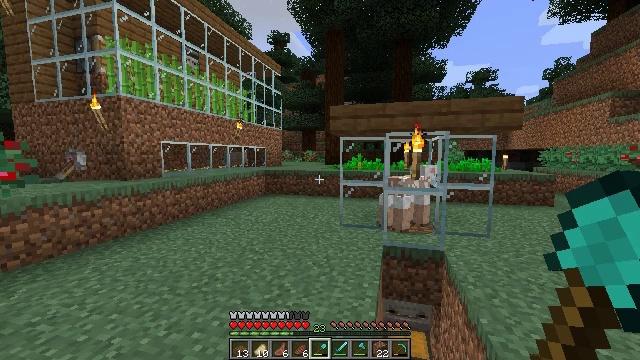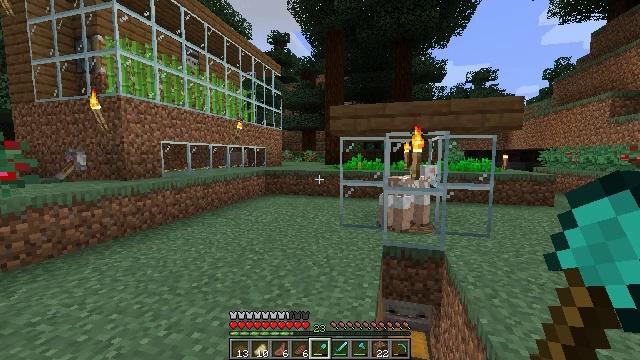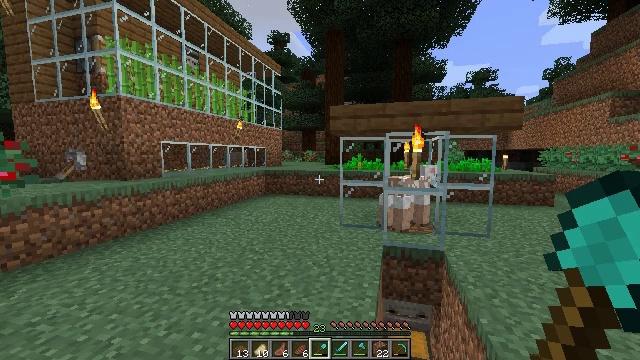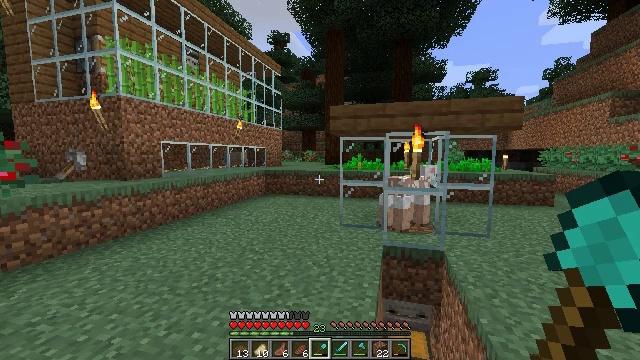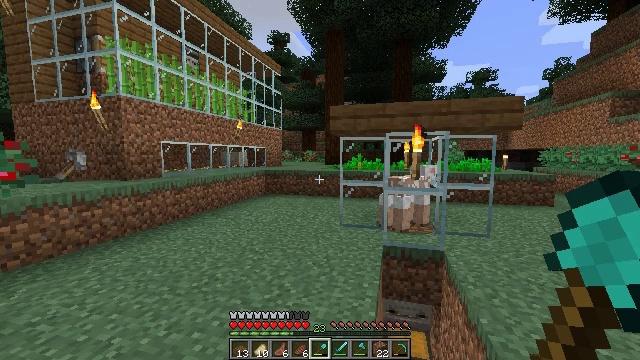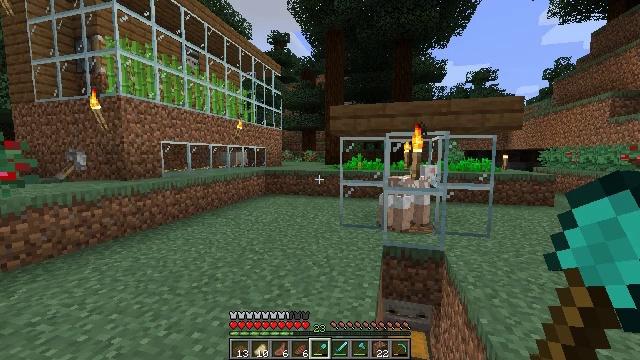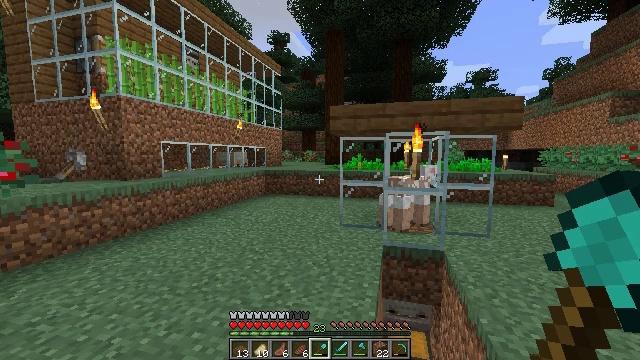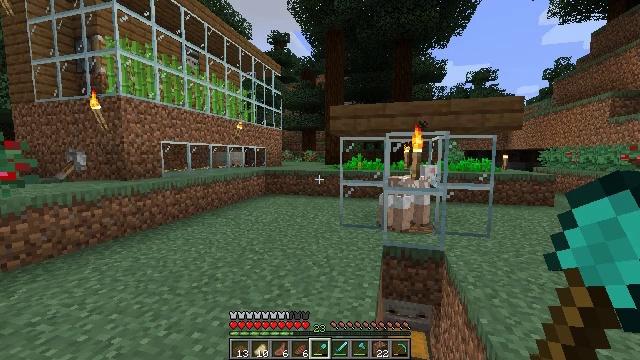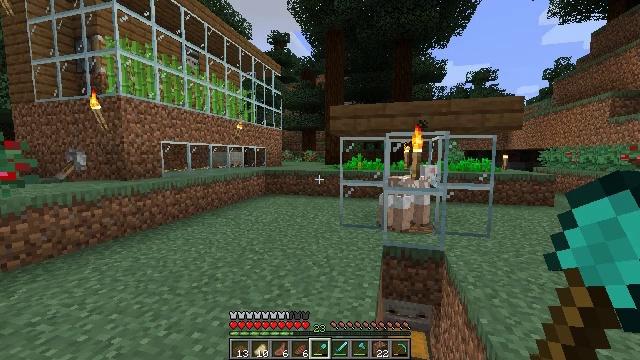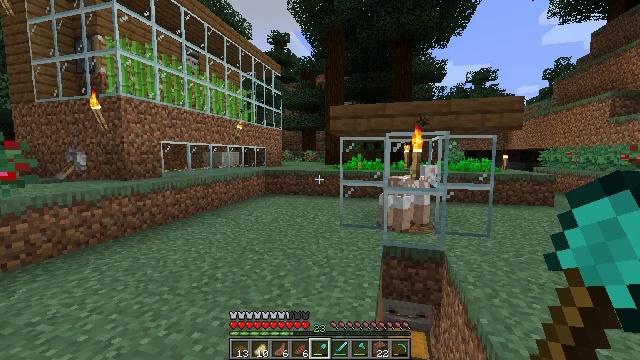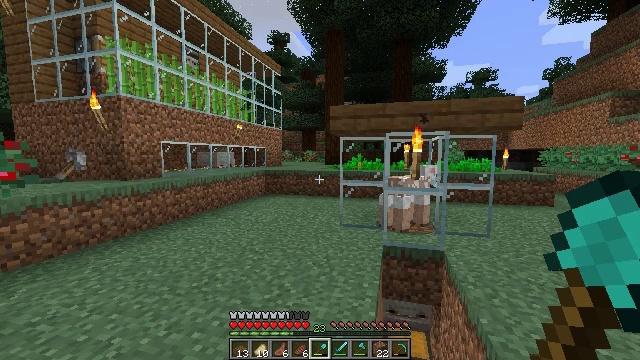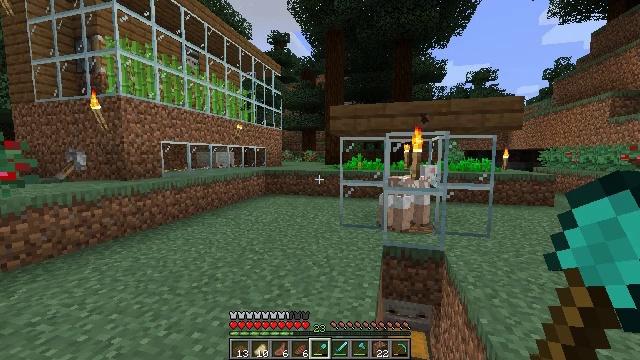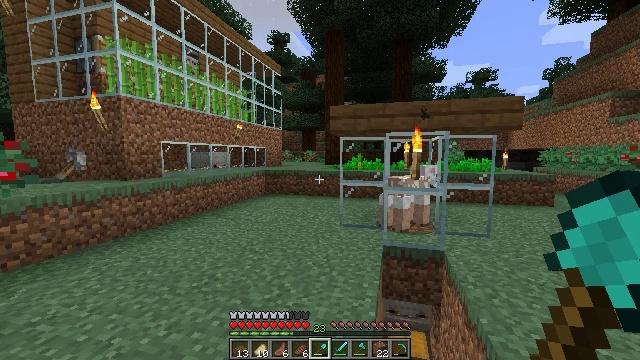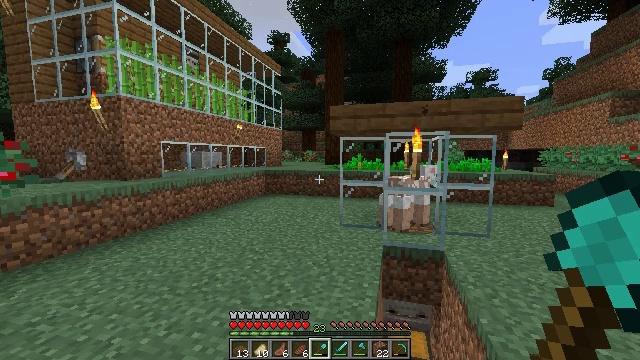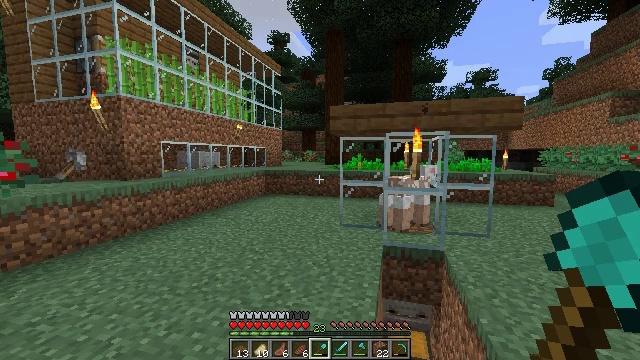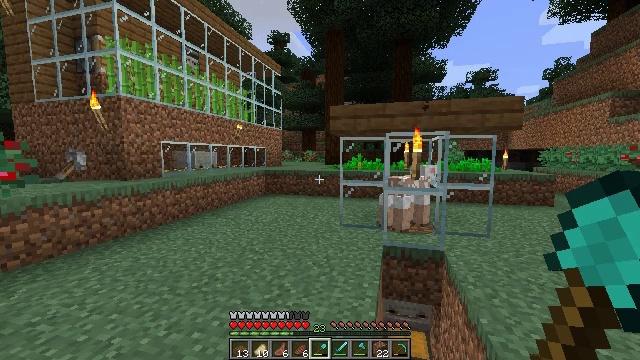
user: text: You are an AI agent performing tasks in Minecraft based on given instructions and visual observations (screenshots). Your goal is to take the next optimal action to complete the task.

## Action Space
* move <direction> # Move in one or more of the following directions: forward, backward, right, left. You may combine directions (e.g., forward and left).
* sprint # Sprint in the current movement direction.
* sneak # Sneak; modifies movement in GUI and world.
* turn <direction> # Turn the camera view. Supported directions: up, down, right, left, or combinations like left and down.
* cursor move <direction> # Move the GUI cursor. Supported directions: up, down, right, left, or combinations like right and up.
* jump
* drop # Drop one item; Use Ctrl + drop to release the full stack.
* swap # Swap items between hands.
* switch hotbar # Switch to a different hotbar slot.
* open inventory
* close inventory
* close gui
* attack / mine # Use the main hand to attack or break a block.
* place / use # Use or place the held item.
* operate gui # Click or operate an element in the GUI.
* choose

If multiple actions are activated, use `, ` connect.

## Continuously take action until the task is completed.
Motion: motion action
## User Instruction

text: Kill the cow.
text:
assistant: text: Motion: no_op
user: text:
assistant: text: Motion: no_op
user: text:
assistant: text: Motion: no_op
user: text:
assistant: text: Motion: no_op
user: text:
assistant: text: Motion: no_op
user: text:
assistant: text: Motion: no_op
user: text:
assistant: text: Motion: no_op
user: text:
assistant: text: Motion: no_op
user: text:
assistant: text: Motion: no_op
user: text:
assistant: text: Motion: no_op
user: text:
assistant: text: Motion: no_op
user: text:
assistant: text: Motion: no_op
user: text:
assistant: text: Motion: no_op
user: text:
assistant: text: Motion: no_op
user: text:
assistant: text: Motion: no_op
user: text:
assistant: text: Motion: no_op
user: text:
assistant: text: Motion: no_op
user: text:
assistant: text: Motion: no_op
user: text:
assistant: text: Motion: no_op
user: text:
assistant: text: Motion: no_op
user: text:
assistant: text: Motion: no_op
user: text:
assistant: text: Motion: no_op
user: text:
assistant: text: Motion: no_op
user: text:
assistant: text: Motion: no_op
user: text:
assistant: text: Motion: no_op
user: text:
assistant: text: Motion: no_op
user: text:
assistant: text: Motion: no_op
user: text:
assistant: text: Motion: no_op
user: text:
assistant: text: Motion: no_op
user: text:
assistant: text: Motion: no_op